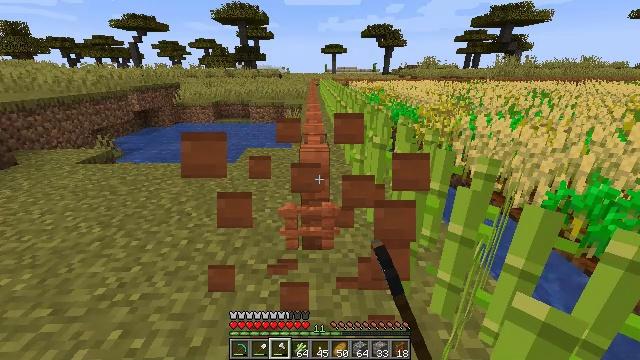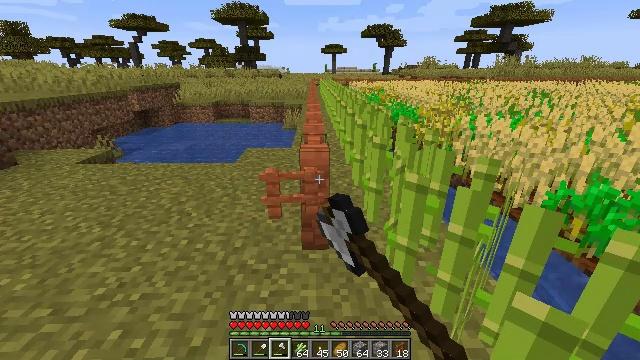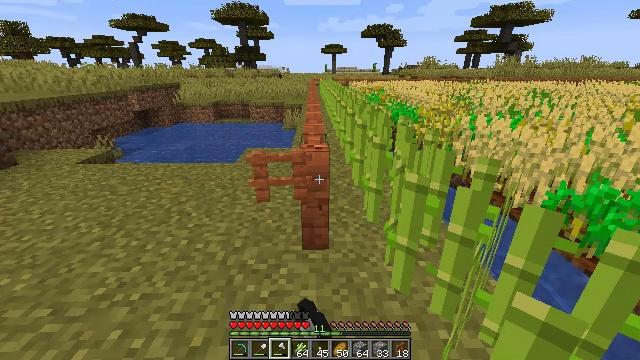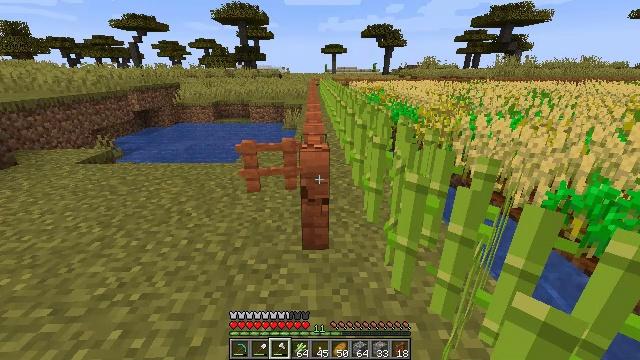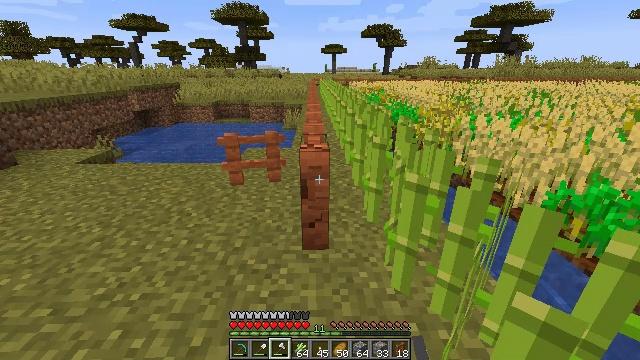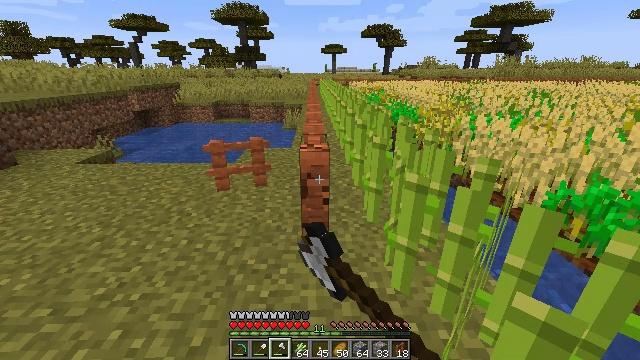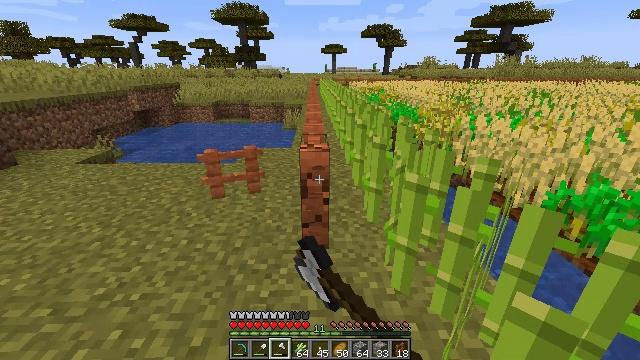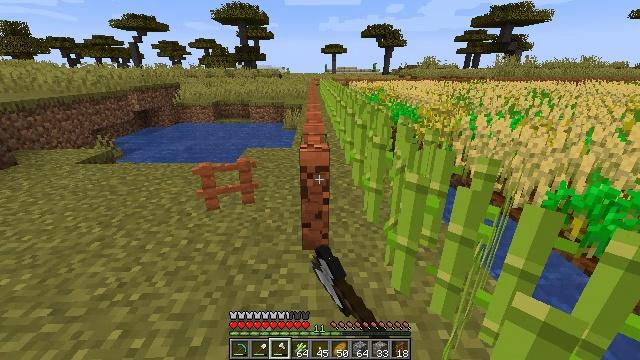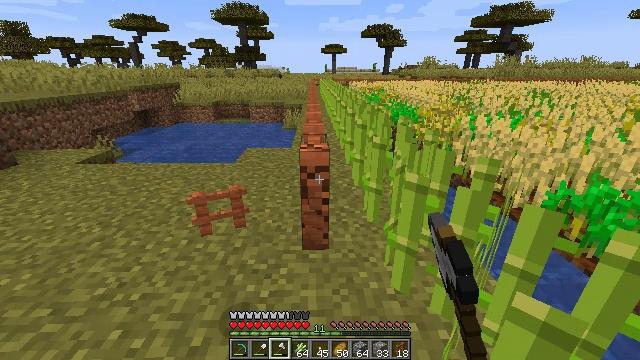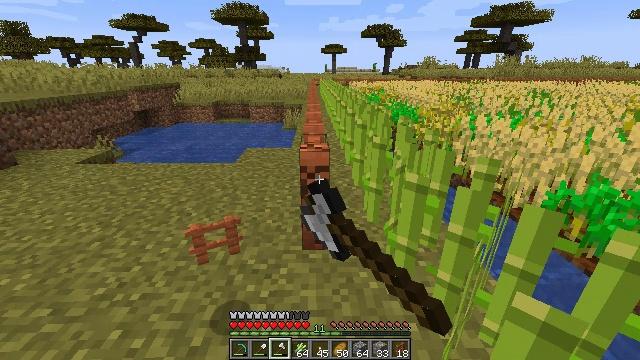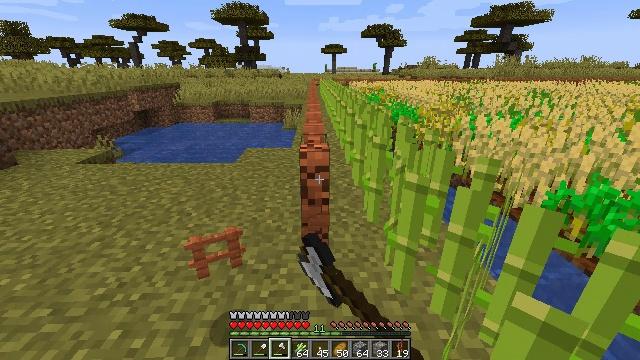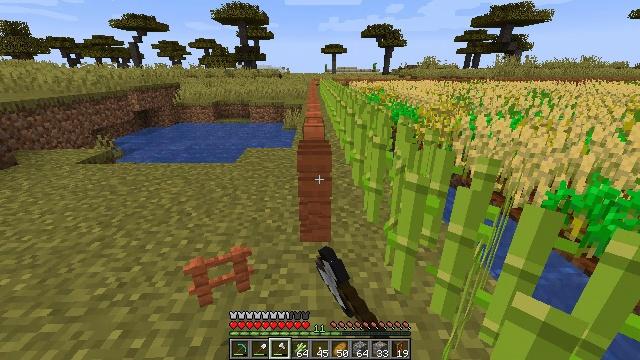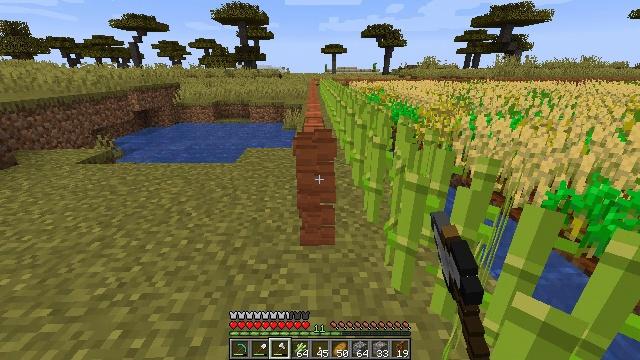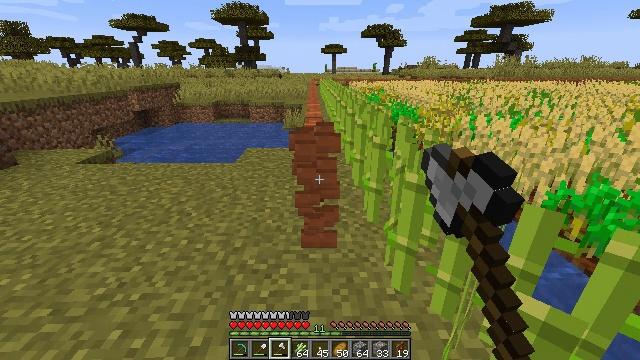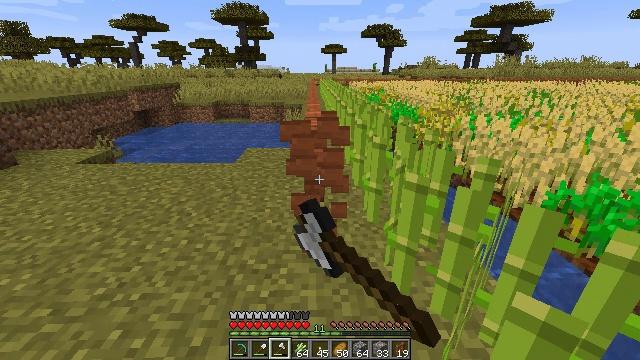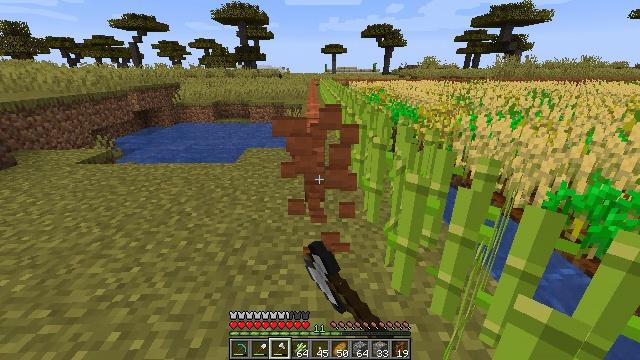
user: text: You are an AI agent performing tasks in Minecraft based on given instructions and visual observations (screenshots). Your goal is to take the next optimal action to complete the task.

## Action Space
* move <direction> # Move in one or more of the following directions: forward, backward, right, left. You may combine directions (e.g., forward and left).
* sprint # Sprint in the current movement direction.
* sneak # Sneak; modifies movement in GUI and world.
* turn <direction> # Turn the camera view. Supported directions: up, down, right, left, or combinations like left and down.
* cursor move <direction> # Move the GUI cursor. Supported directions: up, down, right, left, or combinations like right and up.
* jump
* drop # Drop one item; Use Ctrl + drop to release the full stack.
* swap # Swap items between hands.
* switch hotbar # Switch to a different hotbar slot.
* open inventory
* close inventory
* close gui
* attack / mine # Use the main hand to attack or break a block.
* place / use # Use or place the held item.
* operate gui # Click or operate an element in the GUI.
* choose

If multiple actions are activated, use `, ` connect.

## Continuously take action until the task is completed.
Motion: motion action
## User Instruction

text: Mine the acacia fence.
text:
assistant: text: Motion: attack / mine
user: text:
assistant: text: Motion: attack / mine
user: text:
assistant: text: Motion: attack / mine
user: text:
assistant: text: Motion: attack / mine
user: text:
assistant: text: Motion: attack / mine
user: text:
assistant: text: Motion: attack / mine
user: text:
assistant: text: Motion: attack / mine
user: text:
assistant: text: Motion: attack / mine
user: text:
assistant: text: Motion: attack / mine
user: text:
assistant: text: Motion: attack / mine
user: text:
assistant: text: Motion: attack / mine
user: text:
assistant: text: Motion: attack / mine
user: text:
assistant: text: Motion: attack / mine
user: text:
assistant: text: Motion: attack / mine
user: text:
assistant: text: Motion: move forward, attack / mine
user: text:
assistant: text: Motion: move forward, attack / mine
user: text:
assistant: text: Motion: move forward, attack / mine
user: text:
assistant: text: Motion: move forward, attack / mine
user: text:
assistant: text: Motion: move forward, attack / mine
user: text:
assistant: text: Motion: move forward, attack / mine
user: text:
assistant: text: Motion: attack / mine
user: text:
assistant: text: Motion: attack / mine
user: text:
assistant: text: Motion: attack / mine
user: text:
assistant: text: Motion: move forward, attack / mine
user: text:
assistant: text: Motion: move forward, attack / mine
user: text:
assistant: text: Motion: move forward, attack / mine
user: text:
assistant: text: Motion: attack / mine
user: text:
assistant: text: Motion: attack / mine
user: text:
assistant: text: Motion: attack / mine
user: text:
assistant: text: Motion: attack / mine